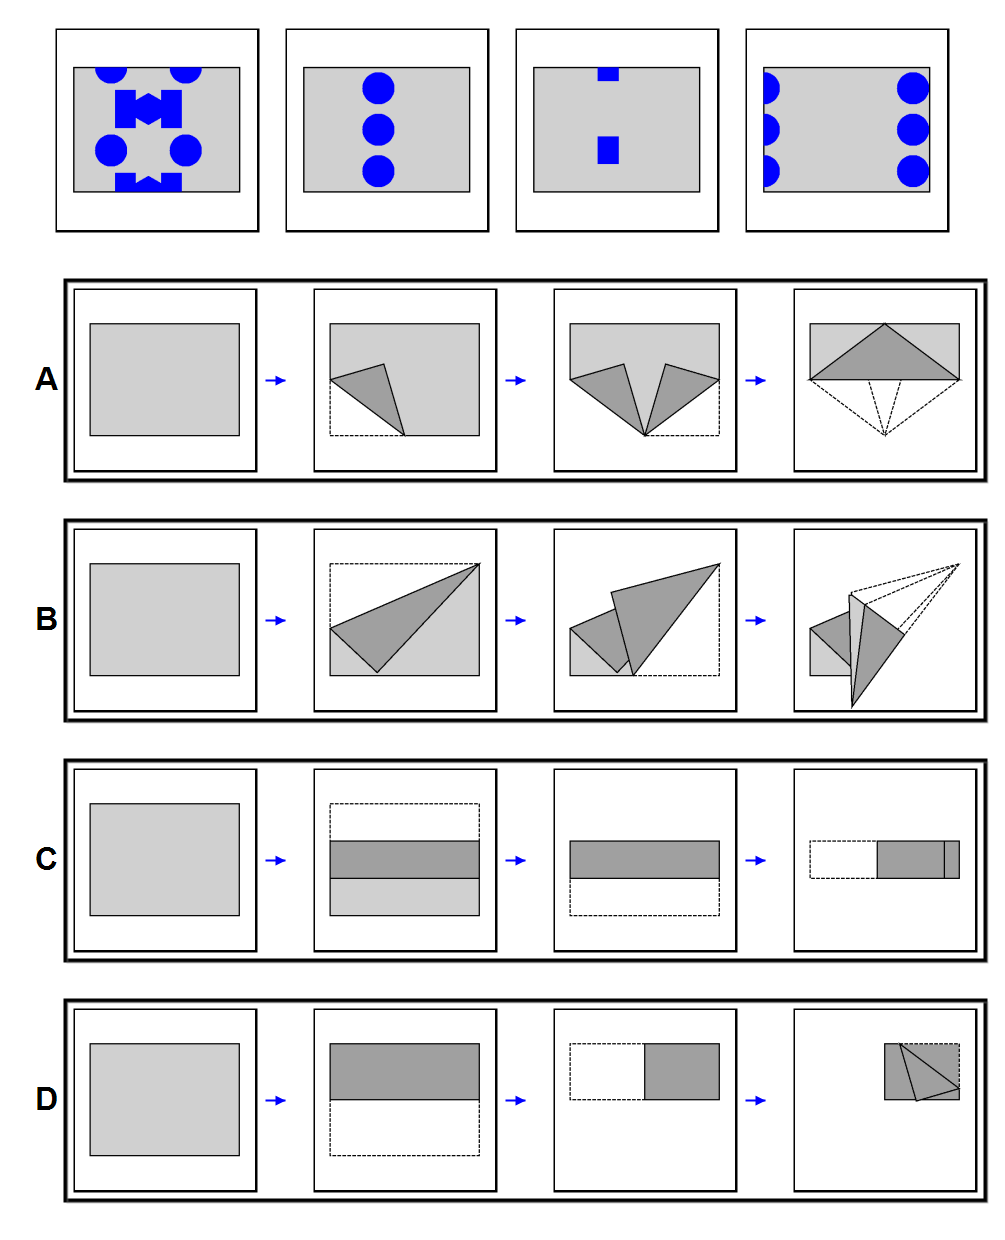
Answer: C